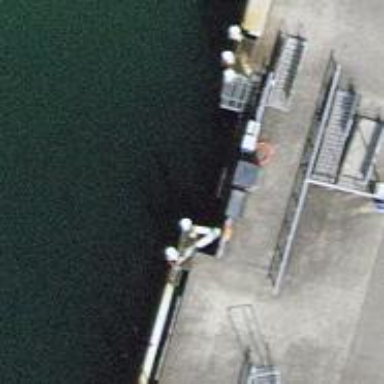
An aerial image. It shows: Ferry terminal with stop position for public transport.